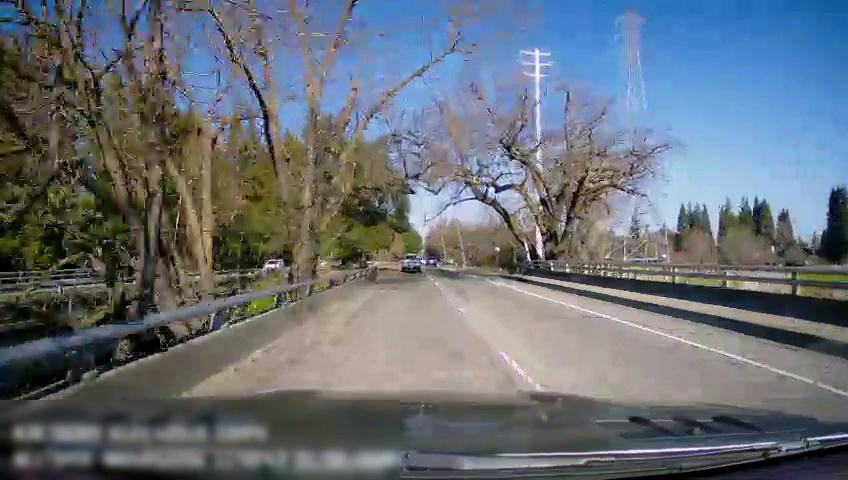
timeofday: Day
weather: Sunny
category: Drivable Space
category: Vehicles | Car
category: Vehicles | Truck
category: Lanes | Current Lane
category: Lanes | Alternate Lane